Field crop: maize
Growth stage: 2
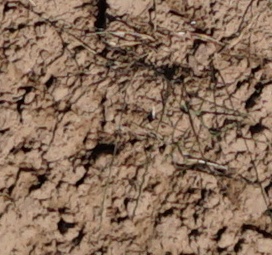
Species: lolium